Question: Is there a way to loop through elements and pass the element value in the data: {} option of $.ajax()?
eg.
'''
$res = pg_query($con, "select * from tbl_salary_deductions");
while($row = pg_fetch_assoc($res)) {
echo "<input type=checkbox class='dlccat' id='" . $row['dlcid']. "'> Category " . $row['dlccategory'] . "<br>";
}
'''
creates the checkboxes. Then in the call pass only the checked ones so I can process them server side:
'''
$.ajax({
url: 'ajax/register_driver.php',
data: {
//dlccat
$.each($(".dlccat:checked"), function() {
dlcat + $(this).id: true,
});
},
success: function () {
},
error: function () {
alert('DATA UPDATE FAILED. PLEASE TRY AGAIN!');
}
})
'''

Need to save in the db the values of the checked items as per pic.
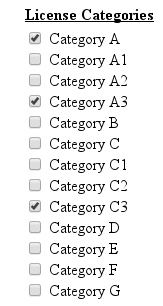
Answer: $.ajax() is the implementation of XMLHttpRequest that is exposed by jQuery. Consider it to be a function call to which you are passing initialisation parameters like url, data, dataType etc. The "data" option that you pass to $.ajax should be an object. It wouldn't be evaluated/run as a function as you are expecting in your case.
The above code would give a syntax error because you are trying to evaluate a loop (the each statement) inside an object.
The correct way would be to first form an object using the each statement and then pass that object to the $.ajax method.
Would be something like this.
'''
var obj = {};
$(".dlccat:checked").each(function() {
obj["dlcat_" + this.id] = true;
});
//to add other params, extend this object
$.extend(obj, {"otherParam" : "otherParamsValue"});
'''
Then in $.ajax, pass this obj variable as data. They would be received as GET params
'''
$.ajax({
url: 'ajax/register_driver.php',
data: obj,
success: function () {
},
error: function () {
alert('DATA UPDATE FAILED. PLEASE TRY AGAIN!');
}
})
'''